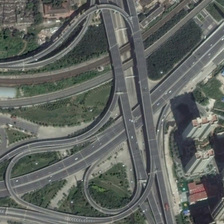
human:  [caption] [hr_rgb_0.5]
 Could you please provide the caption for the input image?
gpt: the viaduct is very close in the city .

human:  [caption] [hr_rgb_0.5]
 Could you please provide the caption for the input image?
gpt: many green plants and several buildings are near a viaduct .

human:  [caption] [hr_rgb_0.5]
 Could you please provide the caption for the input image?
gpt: many green plants and several buildings are near a viaduct .

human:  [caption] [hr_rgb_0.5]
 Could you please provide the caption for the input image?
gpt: the viaduct is very close in the city .

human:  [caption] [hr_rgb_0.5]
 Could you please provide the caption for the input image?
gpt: many green plants and several buildings are near a viaduct .